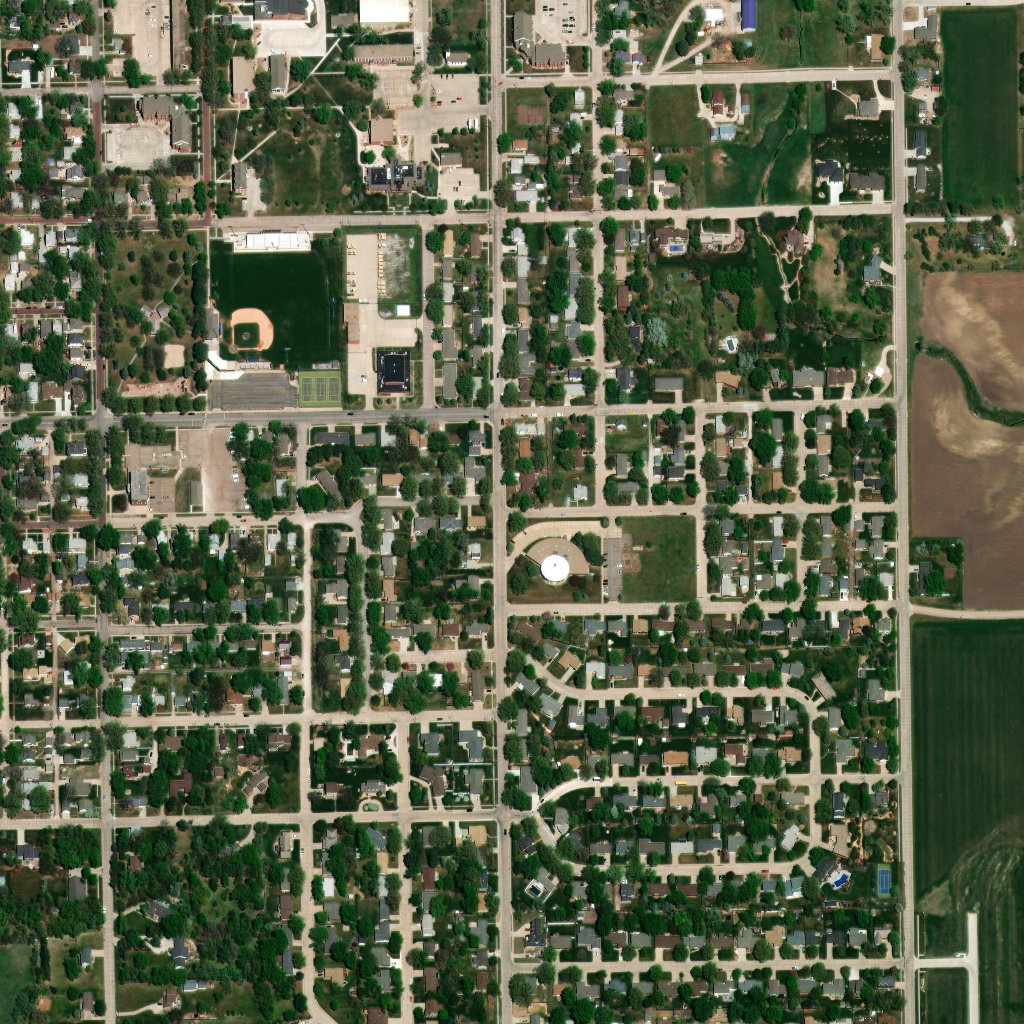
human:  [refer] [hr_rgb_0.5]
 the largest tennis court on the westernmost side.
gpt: <box>[[29, 36, 33, 39, 0]]</box>